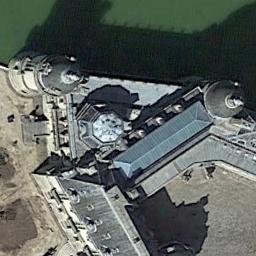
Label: palace